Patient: sex M, age 44
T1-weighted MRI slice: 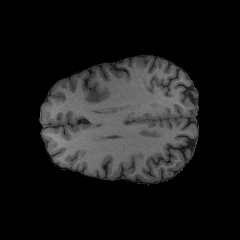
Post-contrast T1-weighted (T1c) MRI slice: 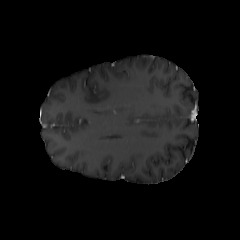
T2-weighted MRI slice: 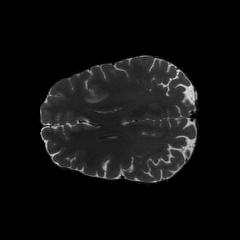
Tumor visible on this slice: yes
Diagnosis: Astrocytoma, IDH-mutant
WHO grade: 2